Field crop: tomato
Growth stage: 1
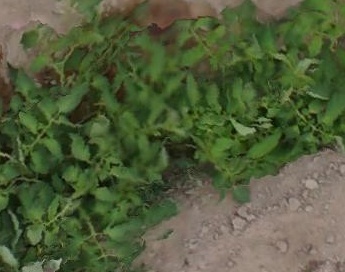
Species: tomato